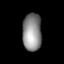
Tissue: lung
Cell type: Endothelial cells
Senescence score: 0.5644
Nuclear area (px): 699
Mean DAPI intensity: 140.645